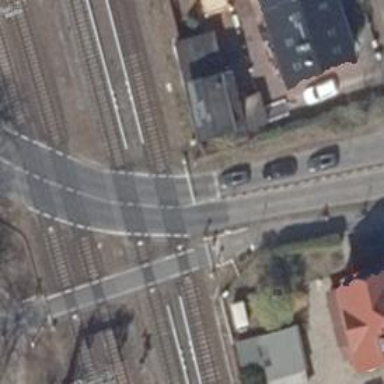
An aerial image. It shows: Level crossing with lights and saltire markings.